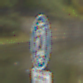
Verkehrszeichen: SchneekettenVorgeschrieben
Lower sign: HinweisDurchSinnbild13
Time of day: MorningAfternoon
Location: Outdoor (Nature)
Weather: Overcast
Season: Autumn
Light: Natural